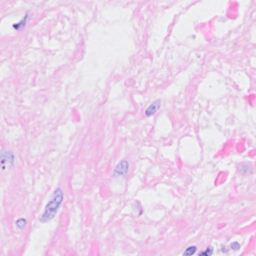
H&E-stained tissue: Breast